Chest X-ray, PA view. Patient: 43 years old, sex M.
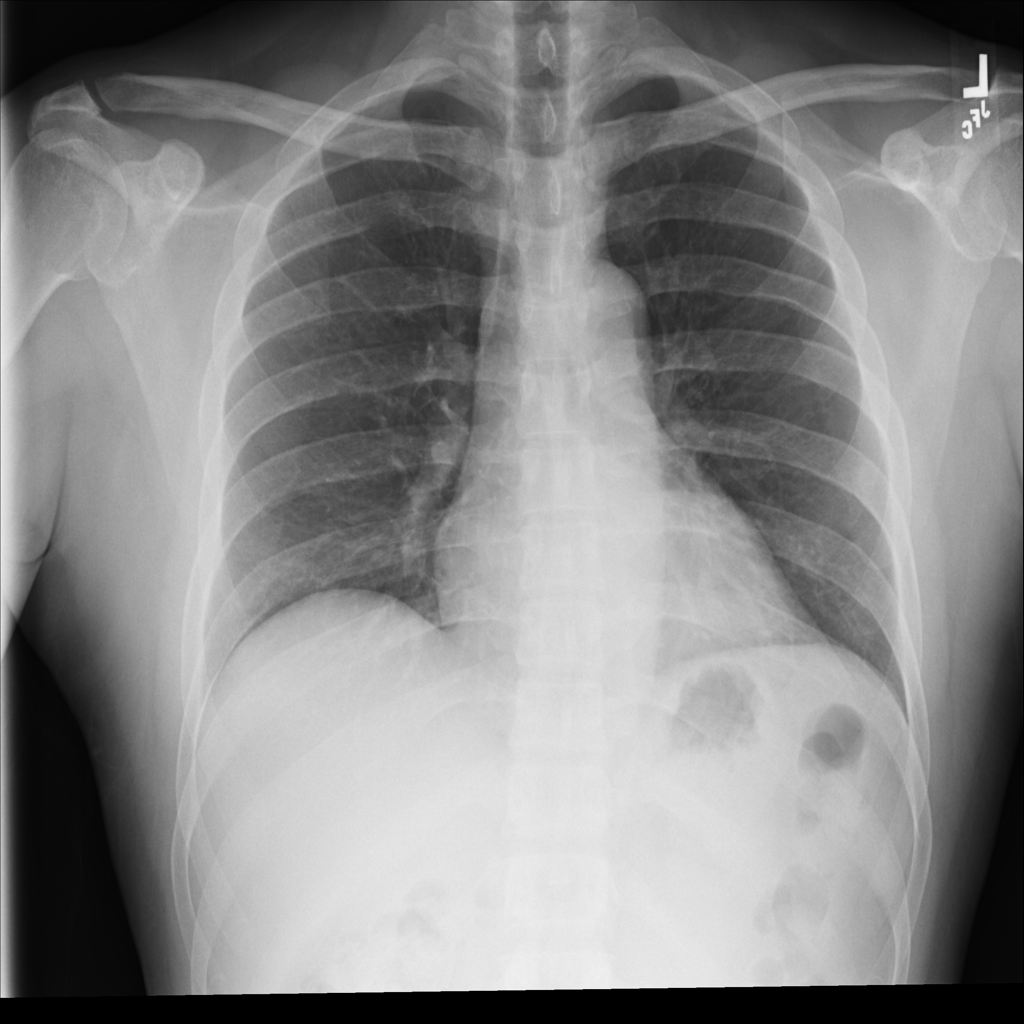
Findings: No Finding